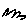
Label: zigzag